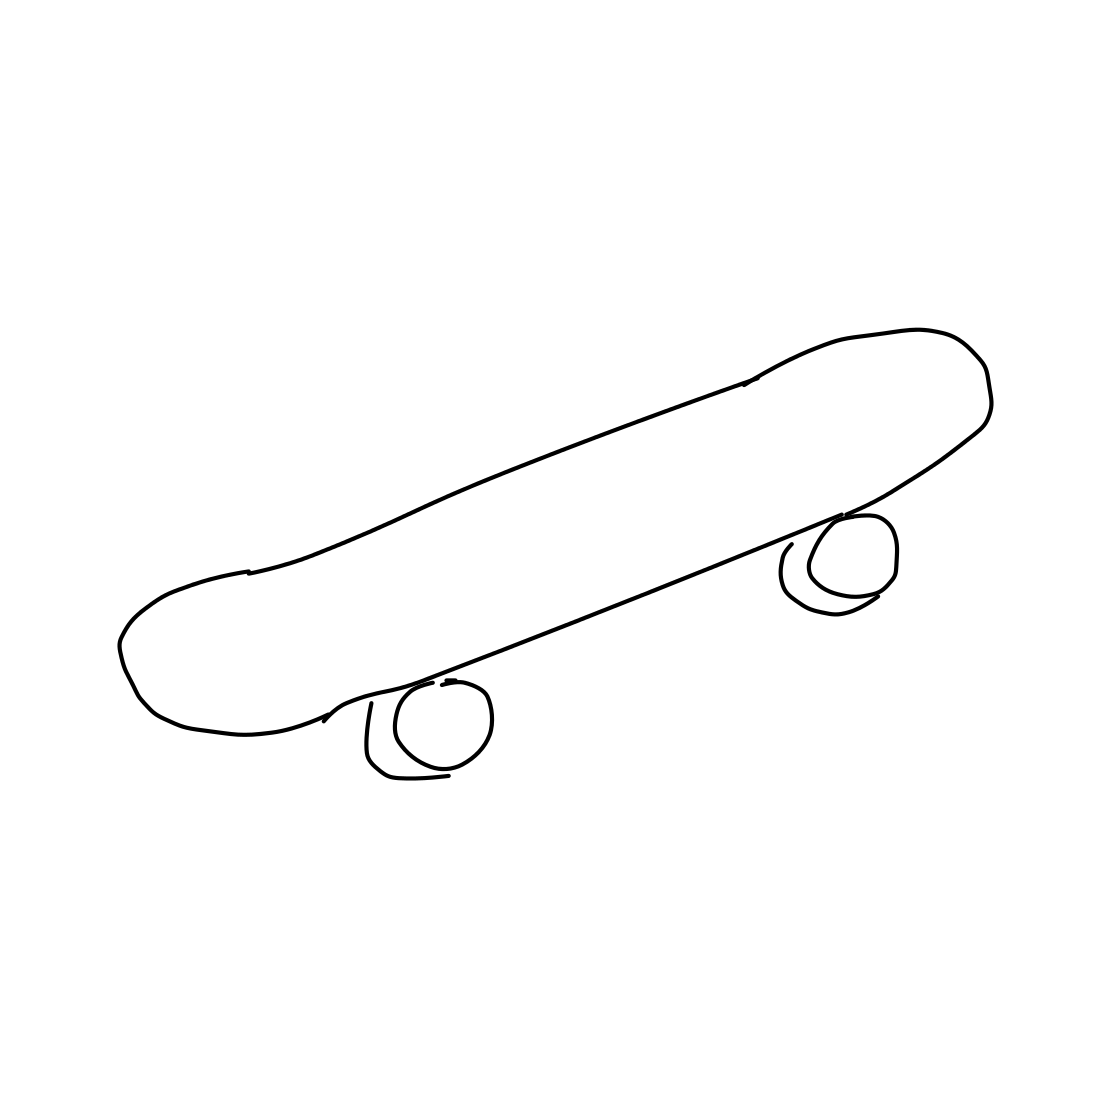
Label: skateboard